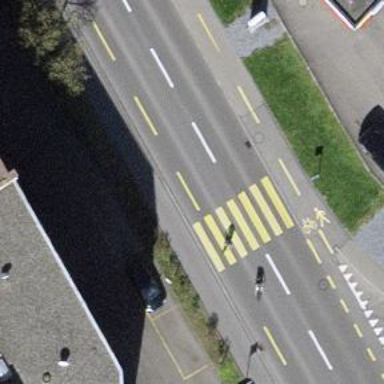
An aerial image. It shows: Uncontrolled zebra crossing with notable zebra markings.